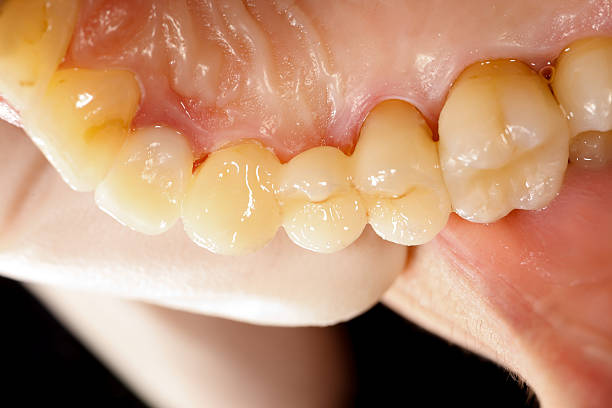
Condition: Gingivitis